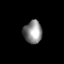
Tissue: lung
Cell type: Fibroblasts
Senescence score: 0.6192
Nuclear area (px): 412
Mean DAPI intensity: 137.983